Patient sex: M
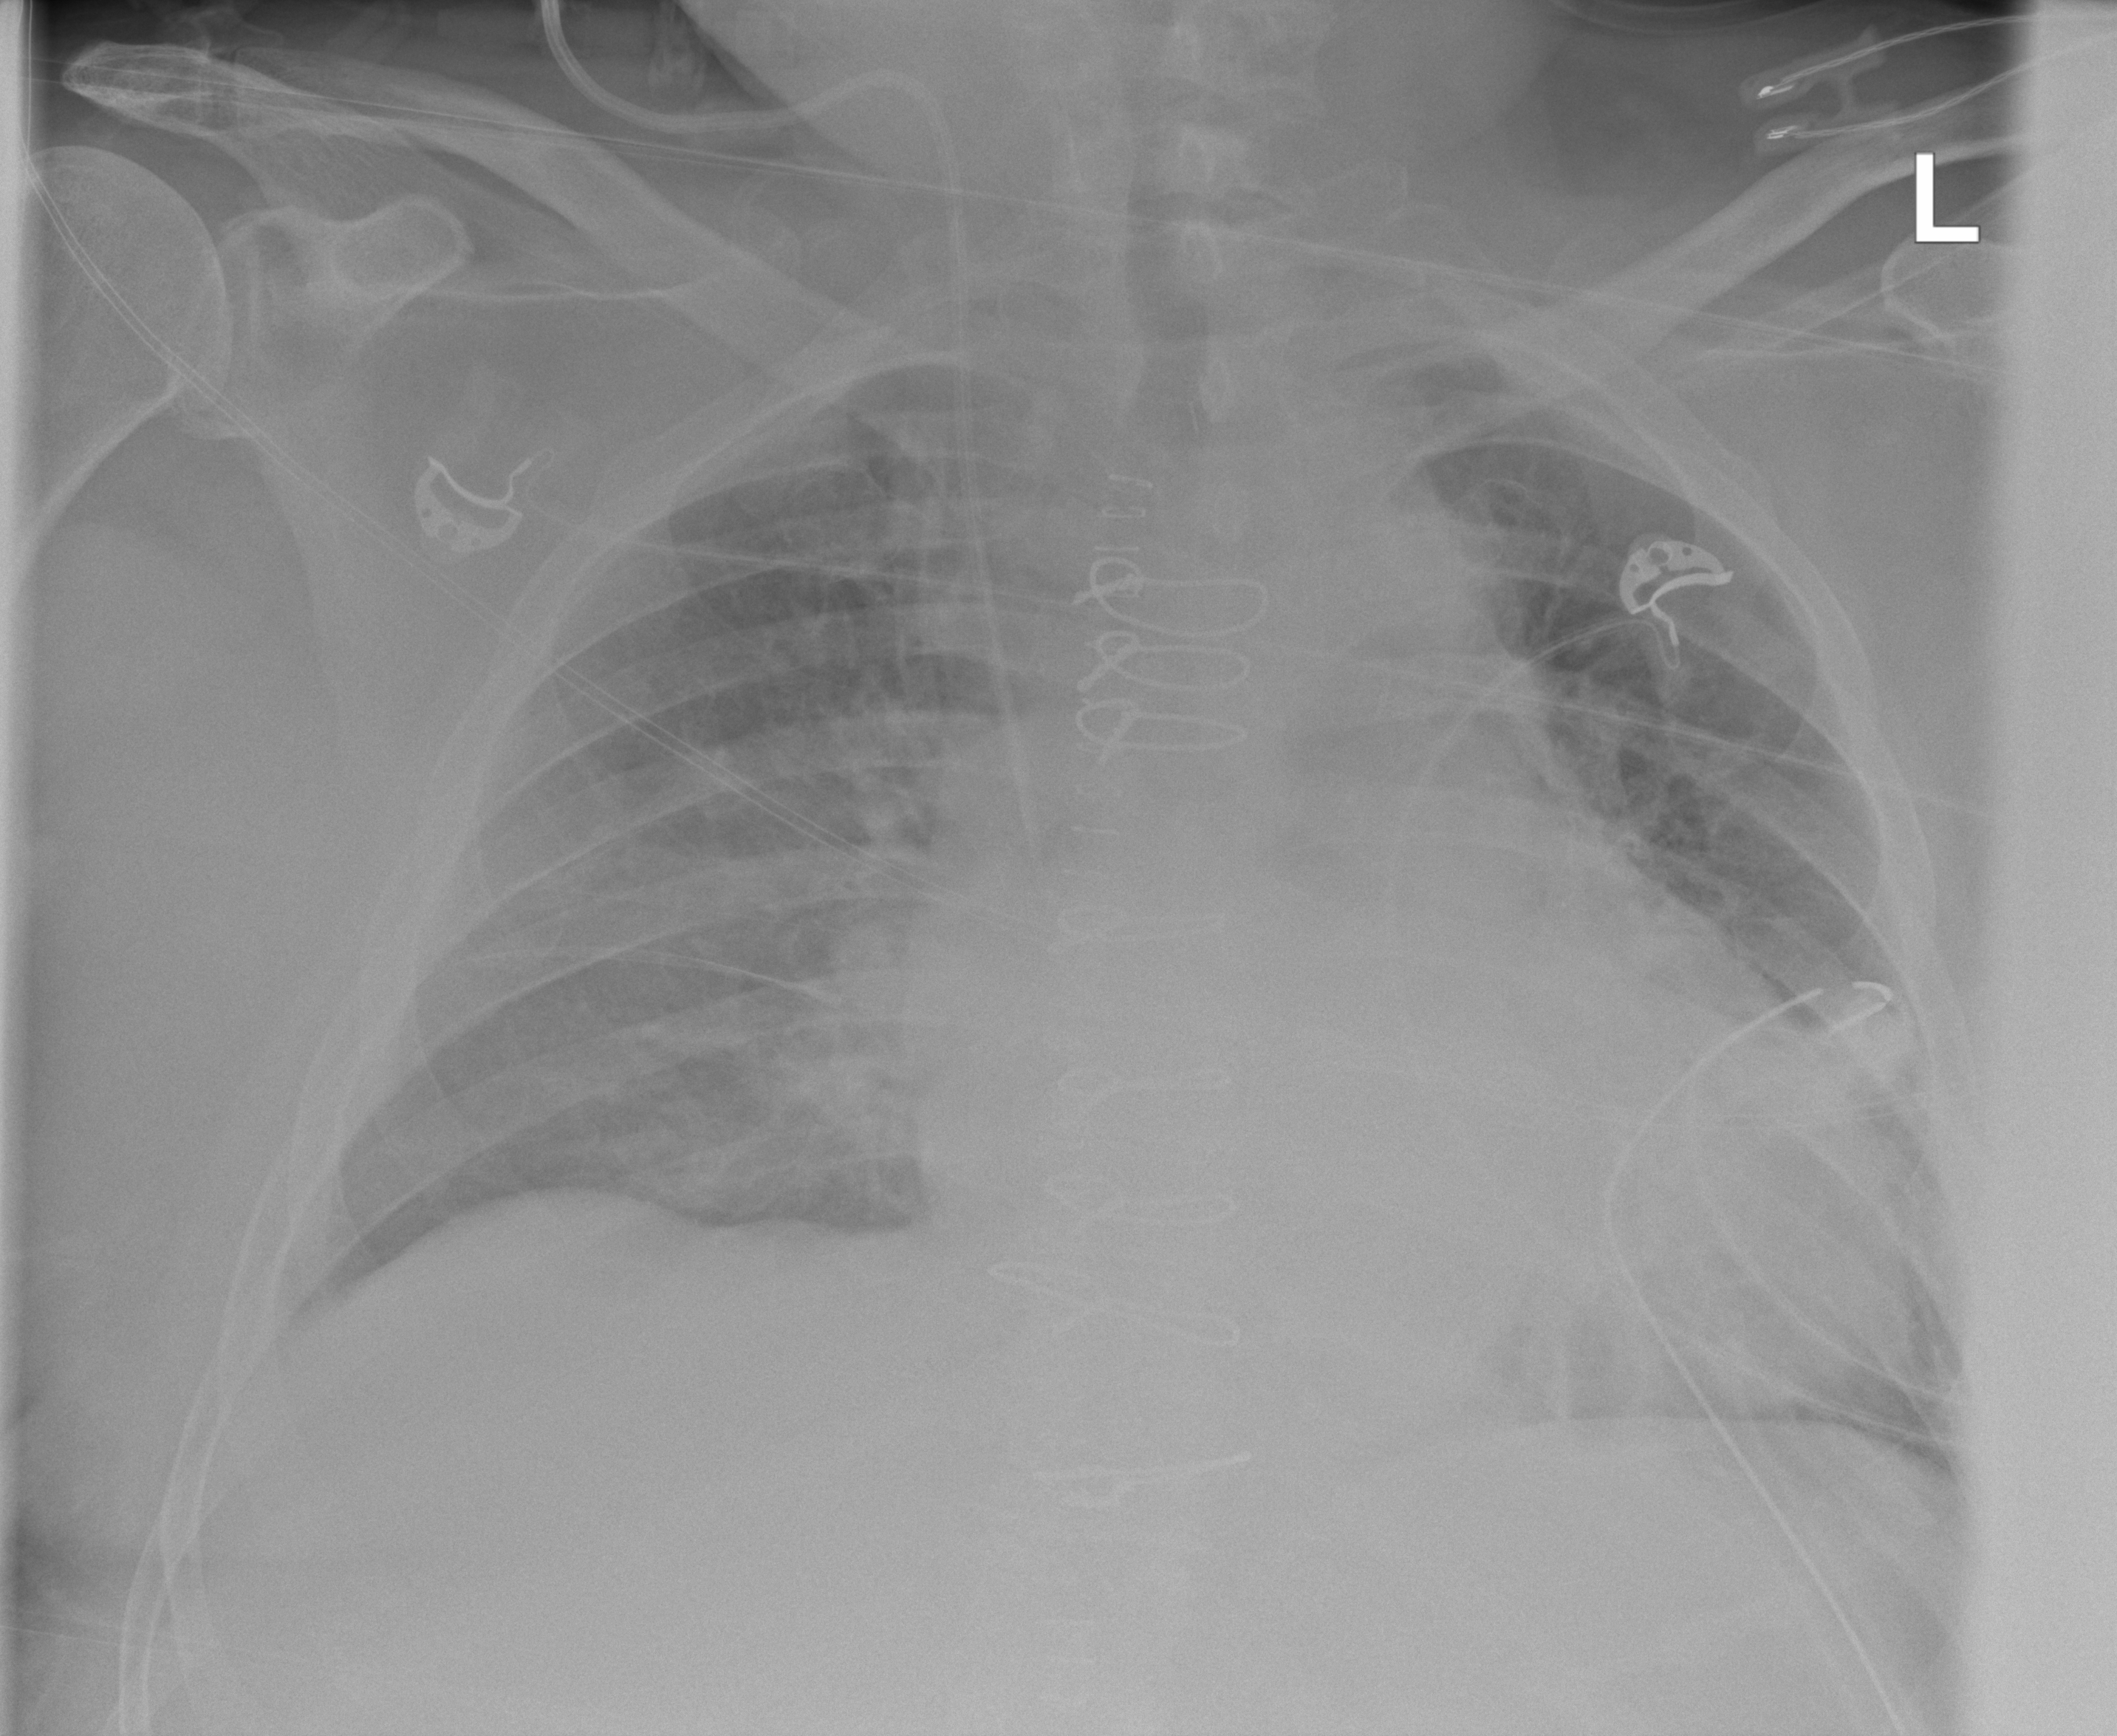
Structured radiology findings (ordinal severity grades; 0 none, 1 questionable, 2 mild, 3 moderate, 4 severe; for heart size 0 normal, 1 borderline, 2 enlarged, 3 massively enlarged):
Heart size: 2
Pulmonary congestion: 2
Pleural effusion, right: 0
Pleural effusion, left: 0
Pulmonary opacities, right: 0
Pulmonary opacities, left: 0
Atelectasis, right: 0
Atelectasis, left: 2